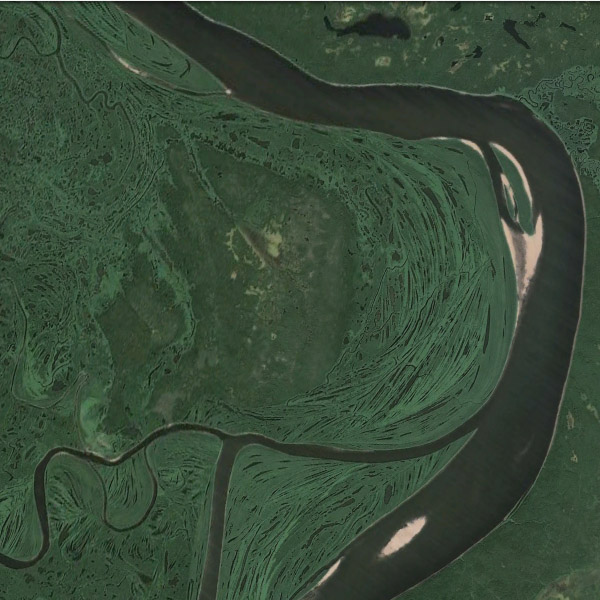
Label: River